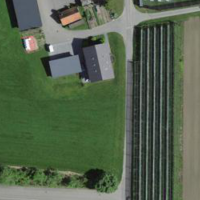
EUNIS habitat code: 40
Species observed at this site:
Potentilla recta